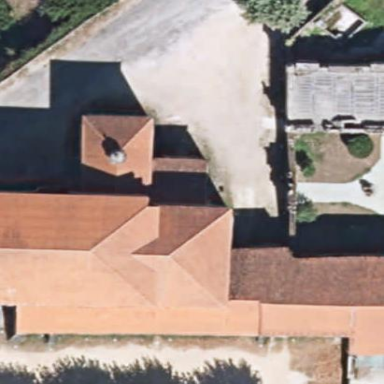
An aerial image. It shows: Church which is place of worship.